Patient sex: F
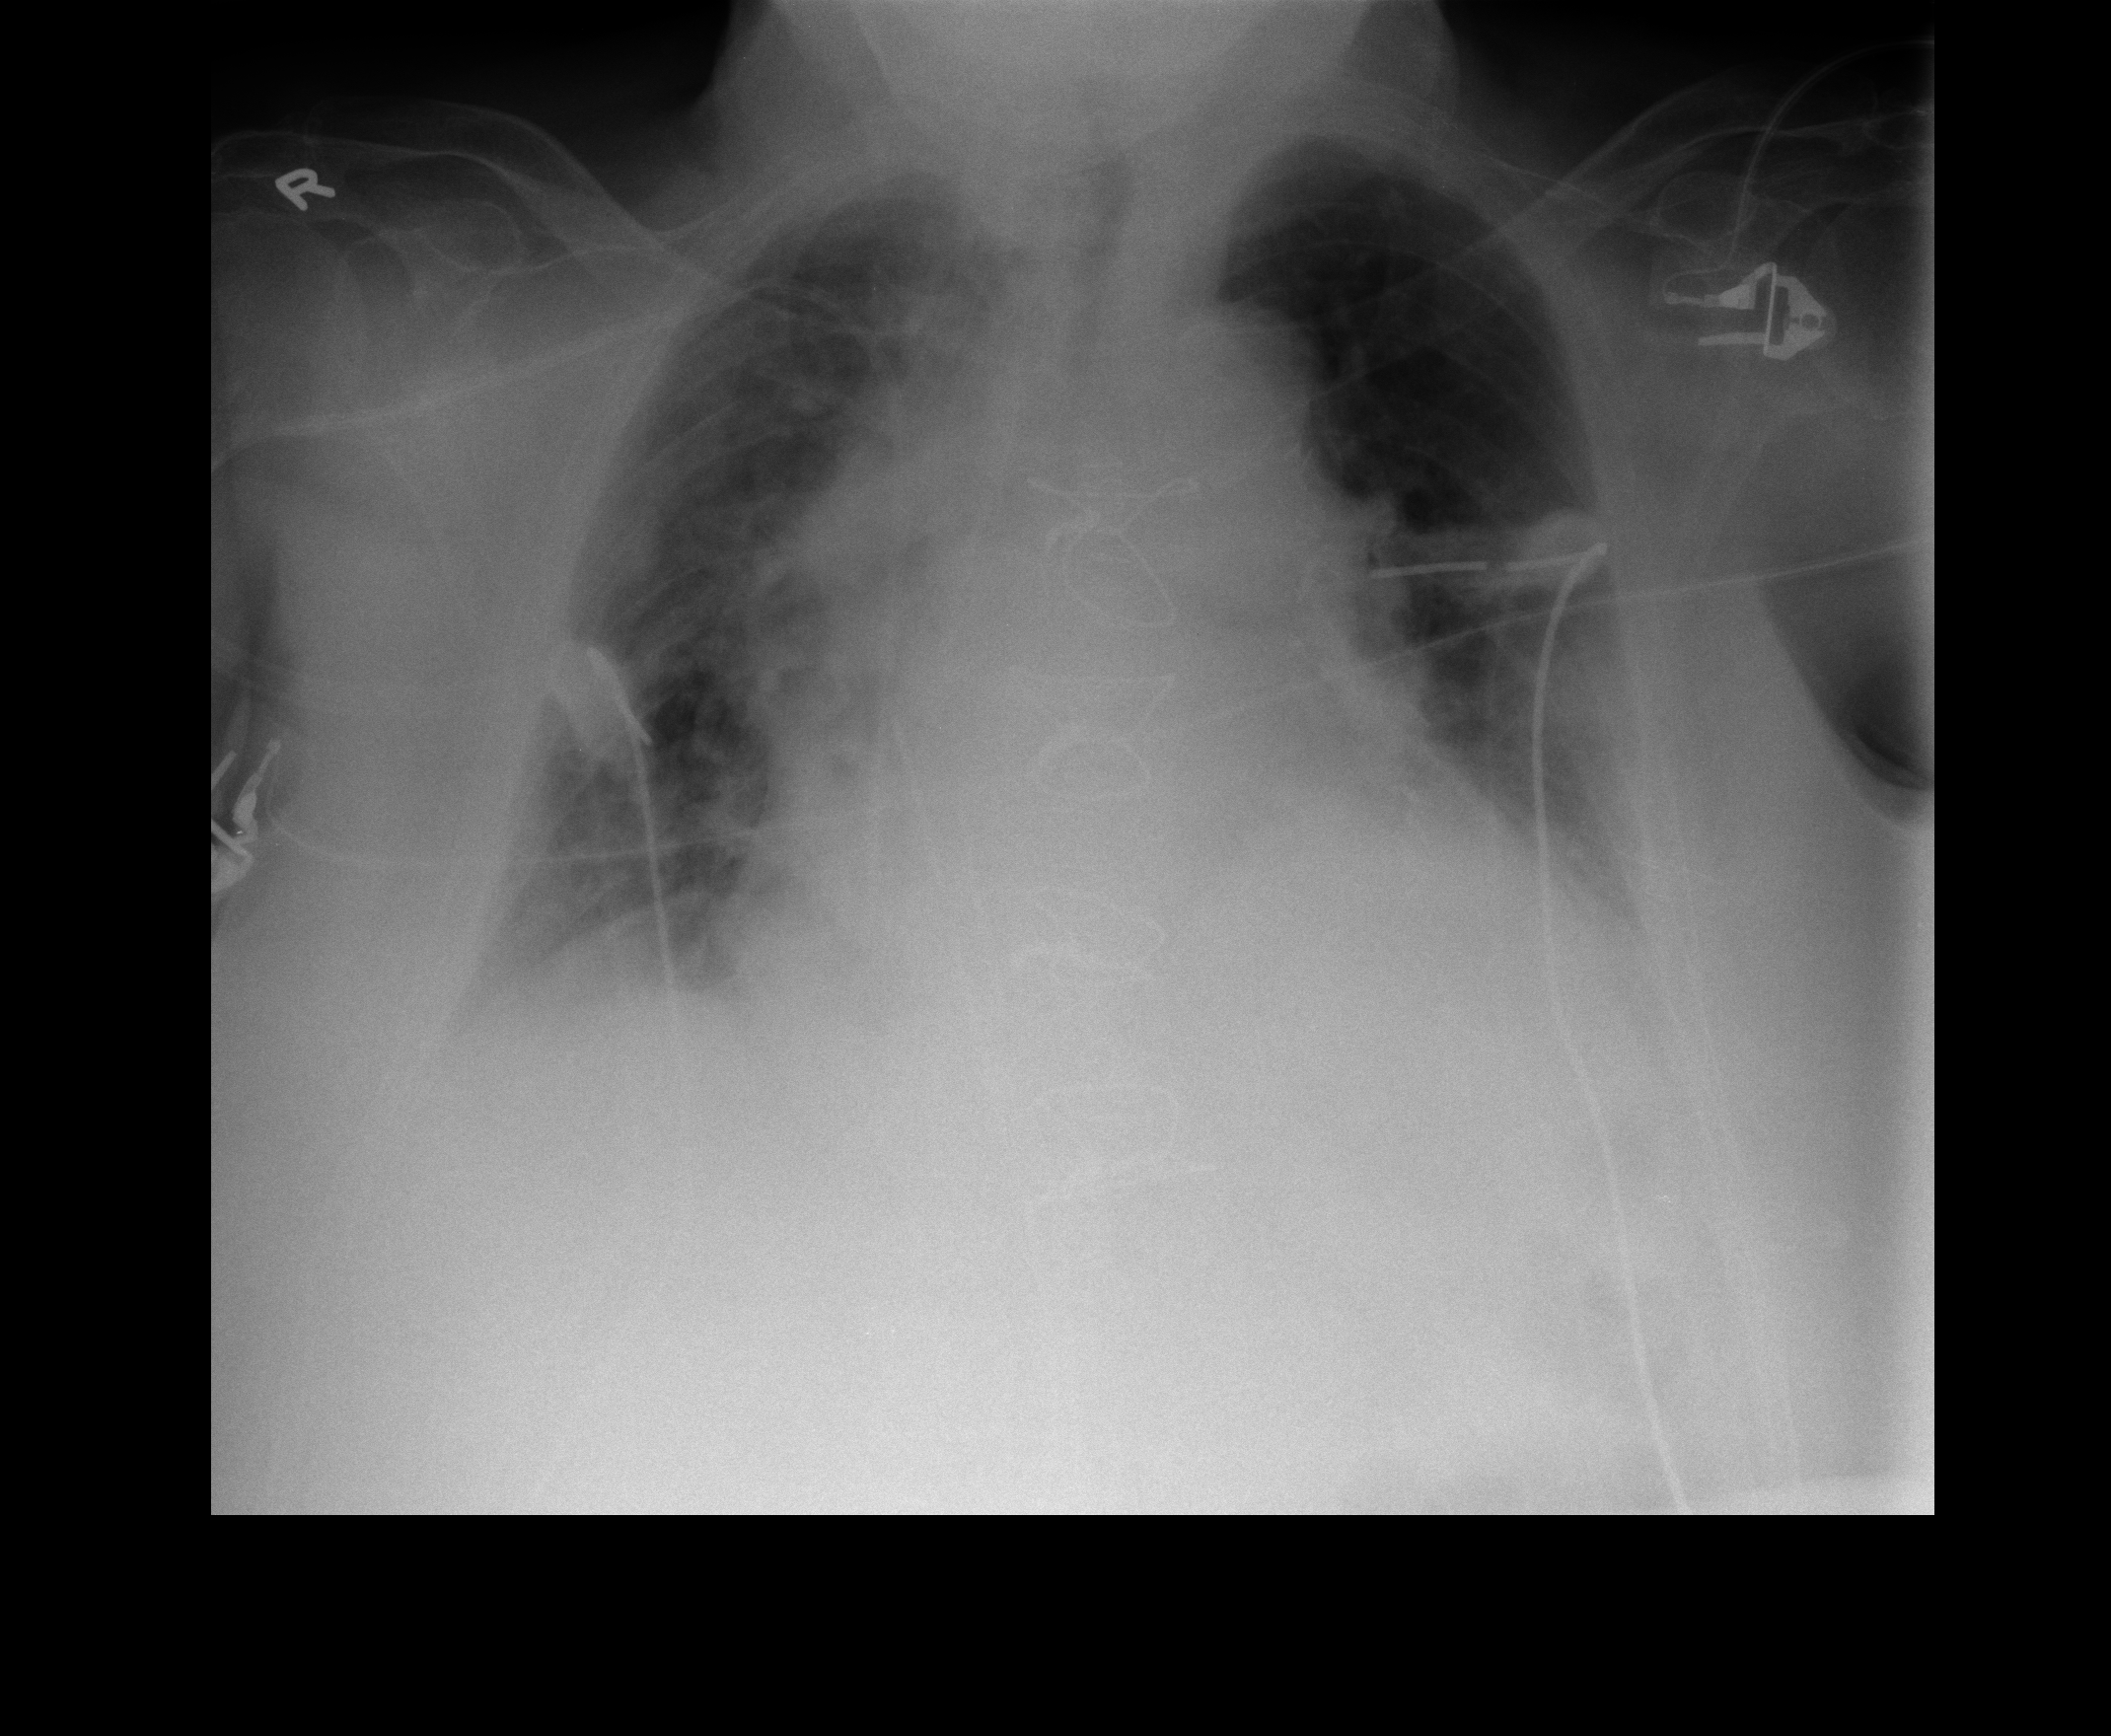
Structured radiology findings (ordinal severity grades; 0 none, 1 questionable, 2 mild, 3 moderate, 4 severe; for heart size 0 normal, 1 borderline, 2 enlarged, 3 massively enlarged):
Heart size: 2
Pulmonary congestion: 2
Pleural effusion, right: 1
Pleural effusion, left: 1
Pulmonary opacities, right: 2
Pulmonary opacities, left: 0
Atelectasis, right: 2
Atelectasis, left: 2